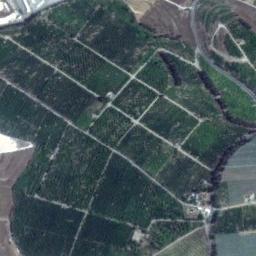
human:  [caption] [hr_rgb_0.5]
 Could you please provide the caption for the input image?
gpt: Many pieces of rectangular farmland of varying sizes mixed with dark green, light green, and tan .

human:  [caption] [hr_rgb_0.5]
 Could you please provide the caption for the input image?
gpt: Some green rectangular farmlands are neatly arranged on the ground .

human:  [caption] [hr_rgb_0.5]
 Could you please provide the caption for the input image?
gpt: There are some deep green and bare rectangular farmland .

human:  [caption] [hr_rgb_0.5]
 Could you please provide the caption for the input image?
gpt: Several dirt roads are in rectangular farmlands .

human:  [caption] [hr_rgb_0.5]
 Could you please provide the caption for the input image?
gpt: There are some green rectangular farmlands .